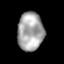
Tissue: prostate
Cell type: Fibroblasts
Senescence score: 0.8005
Nuclear area (px): 978
Mean DAPI intensity: 165.36